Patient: sex F, age 46
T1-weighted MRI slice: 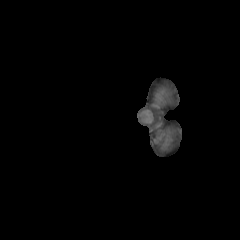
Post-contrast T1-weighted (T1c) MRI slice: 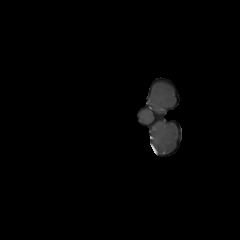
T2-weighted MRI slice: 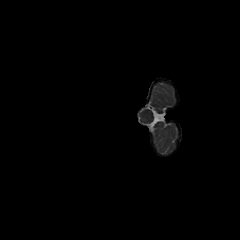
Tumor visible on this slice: no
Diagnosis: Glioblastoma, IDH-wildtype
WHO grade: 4